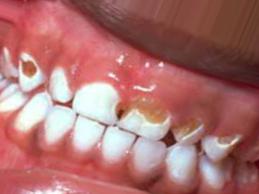
Condition: Caries